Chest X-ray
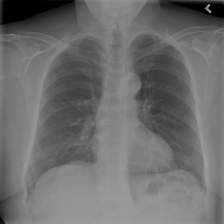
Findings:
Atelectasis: negative
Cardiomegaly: negative
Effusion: negative
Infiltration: negative
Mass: negative
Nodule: negative
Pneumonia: negative
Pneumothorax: negative
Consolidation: negative
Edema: negative
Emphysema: negative
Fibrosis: negative
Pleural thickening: negative
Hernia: negative